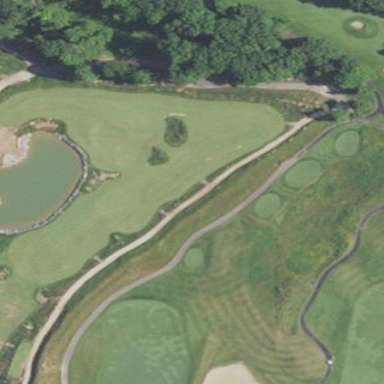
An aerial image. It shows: Water hazard on golf course. The hazard is natural water feature.